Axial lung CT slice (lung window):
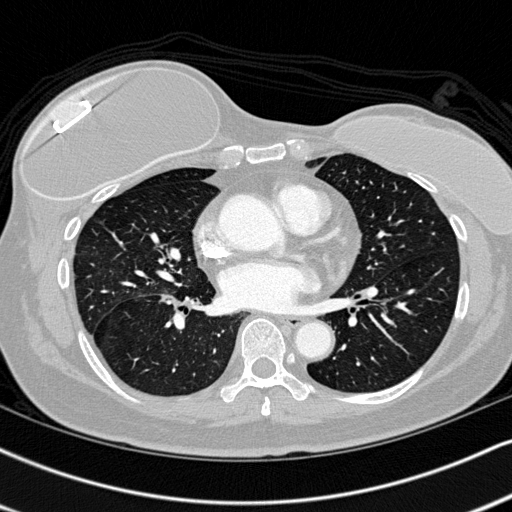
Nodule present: no